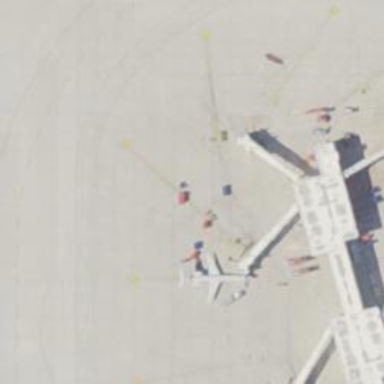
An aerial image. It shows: Airport gate.